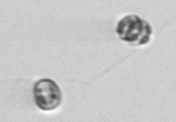
Label: Thalassiosira_sp_aff_mala